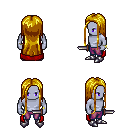
a pixel art fantasy rpg character, male body template, dark elf, purple skin, red cape, magenta pants, blonde extra-long hairstyle, bracelets, metal boots, dagger, four views (front, back, left, right), 2x2 character sprite sheet, small pixel art, hard edges, no anti-aliasing